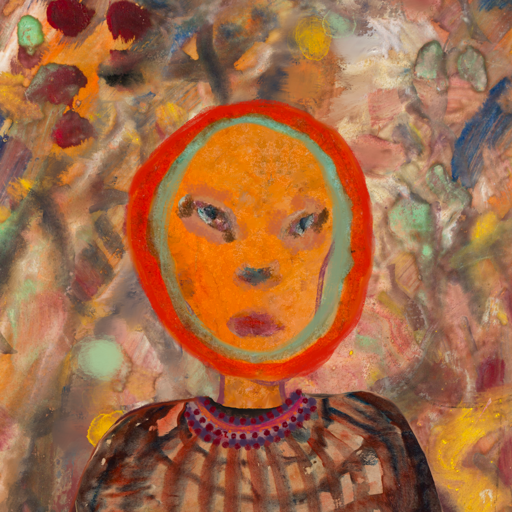
Background: Mother_And_Son_Mother, Head And Neck Front: Hypocrite, Face Front: Boggyland, Bust: Orphan, Hair Front: Sisters, Head Accessory: Blank, Second Necklace: Blank, Necklace: Roy_Bahadur, Baby: Blank